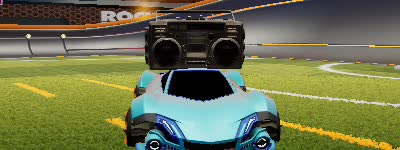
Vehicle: werewolf